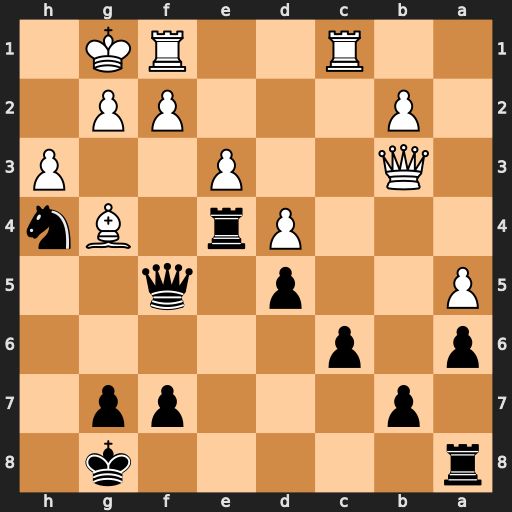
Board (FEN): r5k1/1p3pp1/p1p5/P2p1q2/3Pr1Bn/1Q2P2P/1P3PP1/2R2RK1
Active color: b
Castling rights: -
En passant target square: -
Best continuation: Rxg4 hxg4 Qxg4 g3 Nf3+